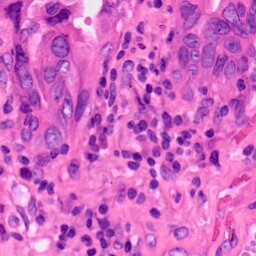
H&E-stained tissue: Lung